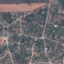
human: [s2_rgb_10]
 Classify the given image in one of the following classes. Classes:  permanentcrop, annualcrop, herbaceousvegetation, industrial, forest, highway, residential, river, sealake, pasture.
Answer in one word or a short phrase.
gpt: Residential